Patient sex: F
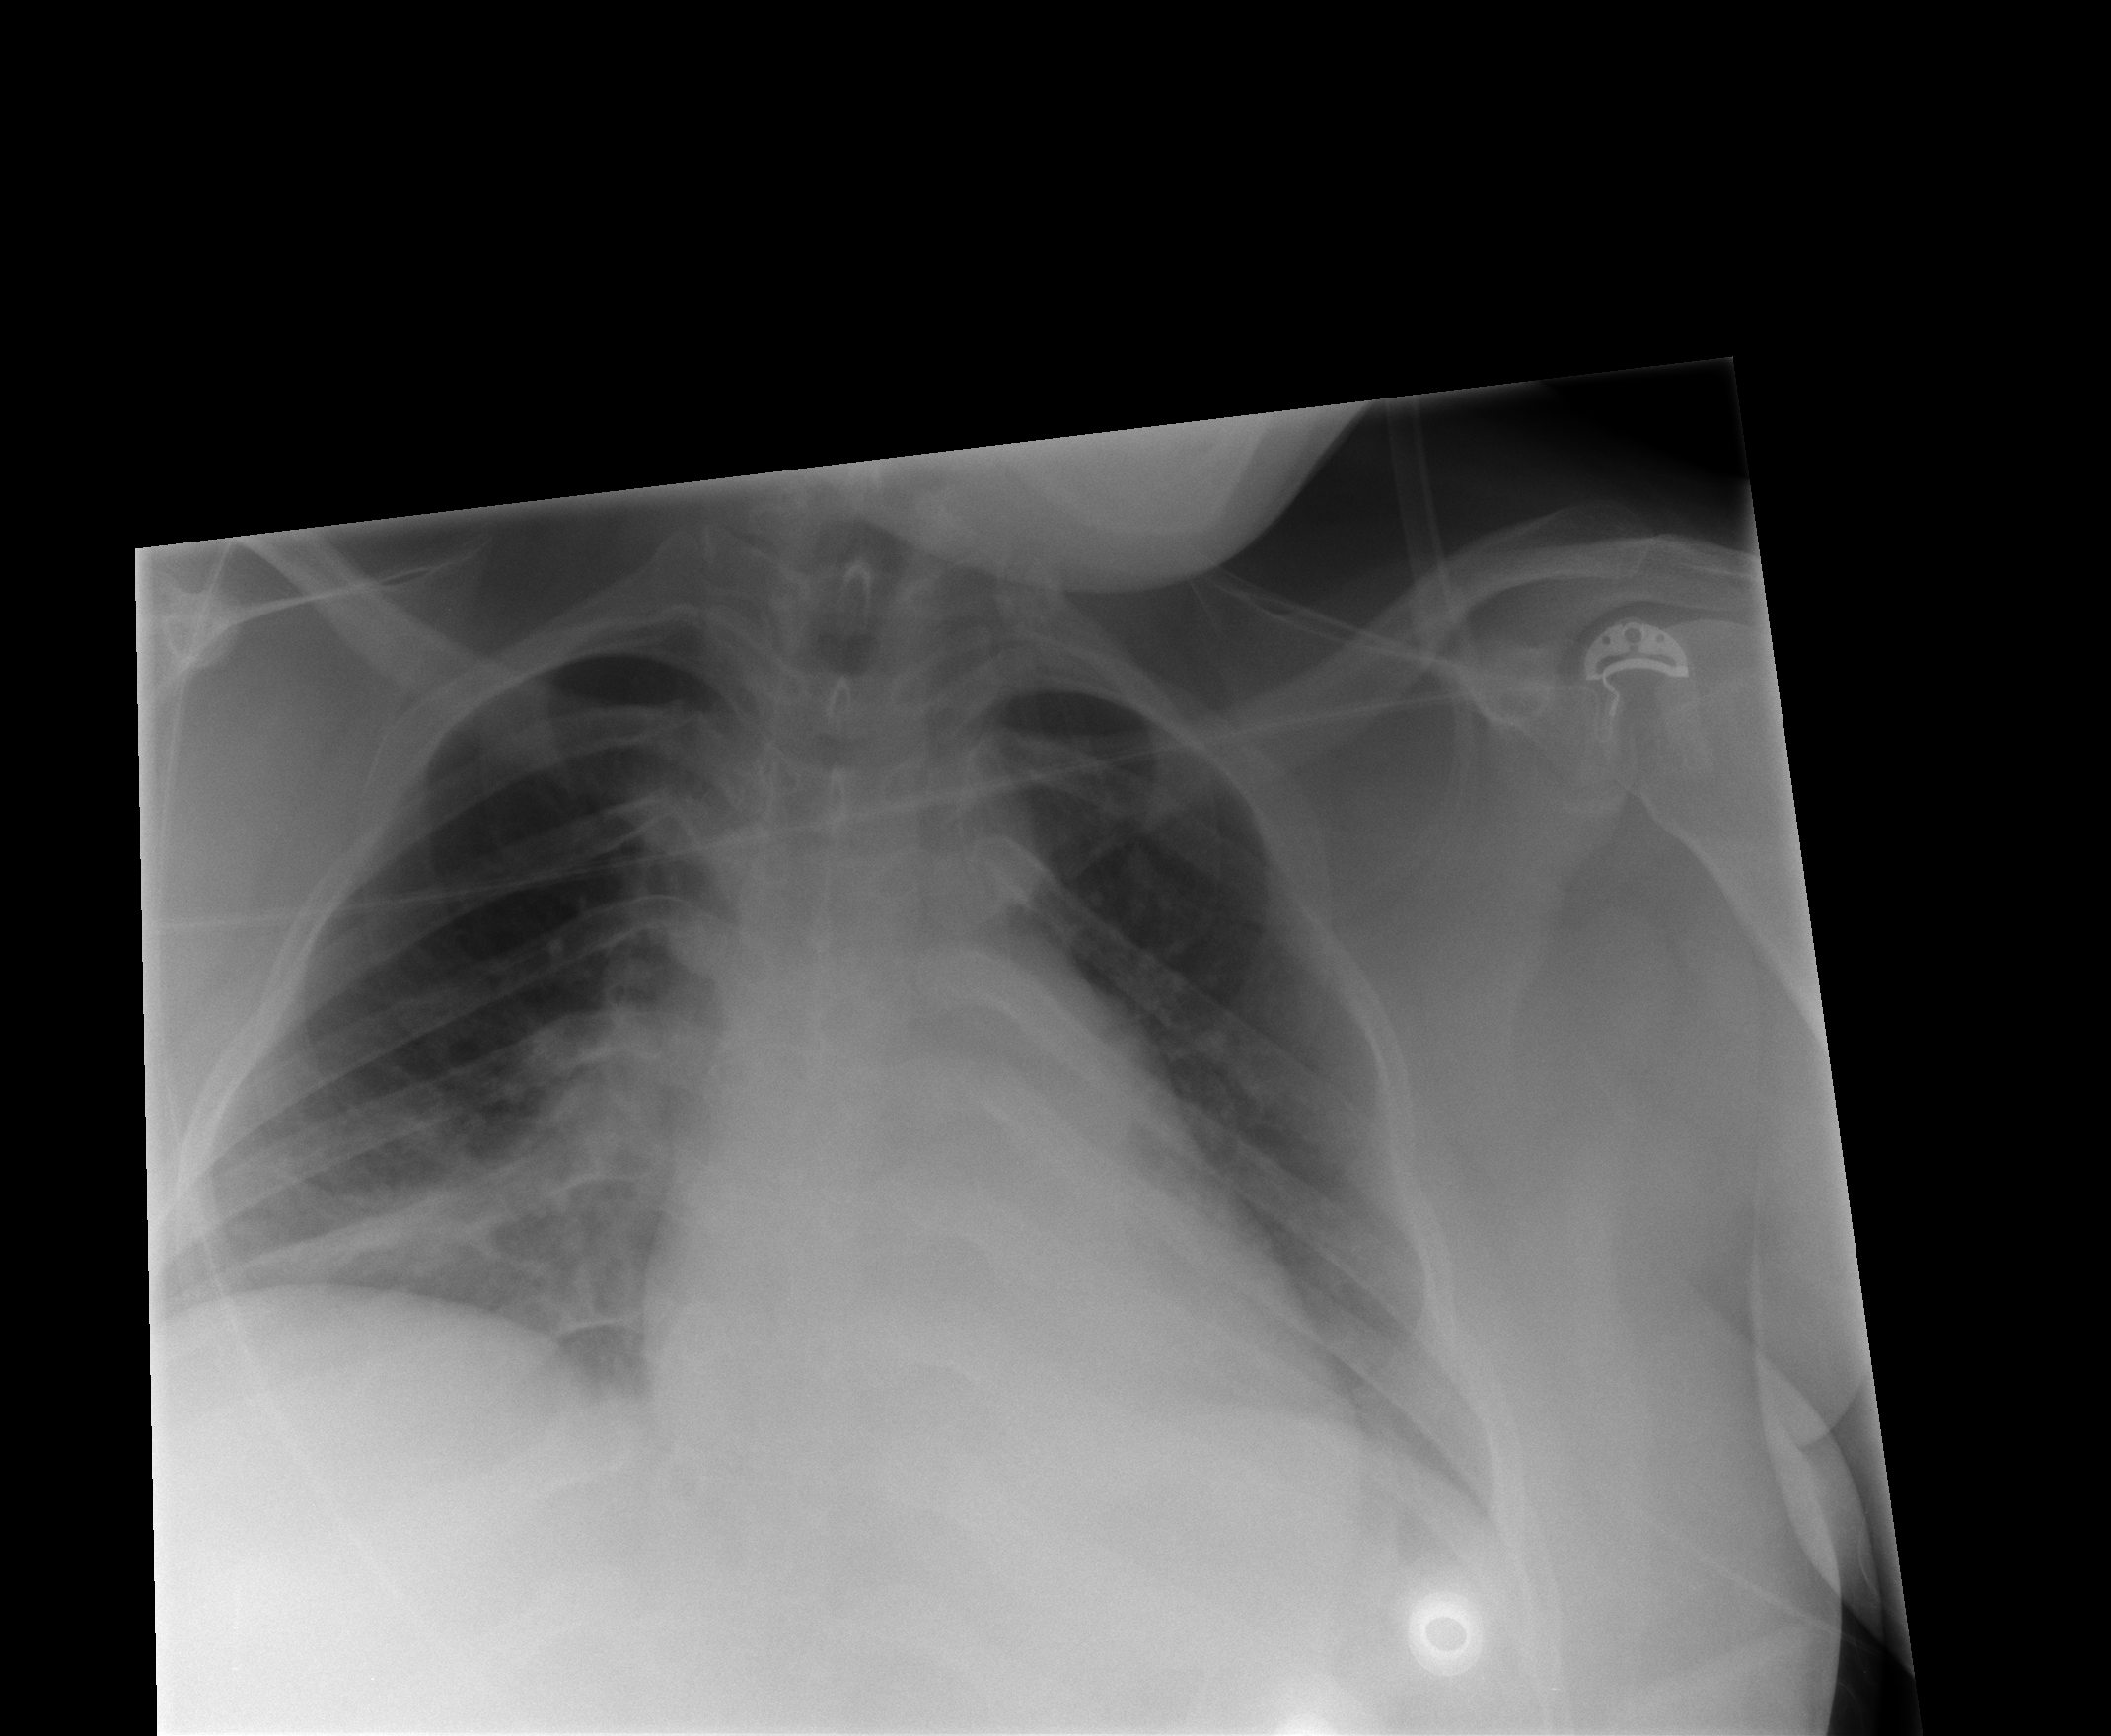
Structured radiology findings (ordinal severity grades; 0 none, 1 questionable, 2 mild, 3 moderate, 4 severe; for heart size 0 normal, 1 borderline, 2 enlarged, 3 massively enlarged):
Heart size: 2
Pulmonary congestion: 2
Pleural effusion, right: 0
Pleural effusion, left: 0
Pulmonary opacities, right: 2
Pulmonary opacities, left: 0
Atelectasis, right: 2
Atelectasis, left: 2